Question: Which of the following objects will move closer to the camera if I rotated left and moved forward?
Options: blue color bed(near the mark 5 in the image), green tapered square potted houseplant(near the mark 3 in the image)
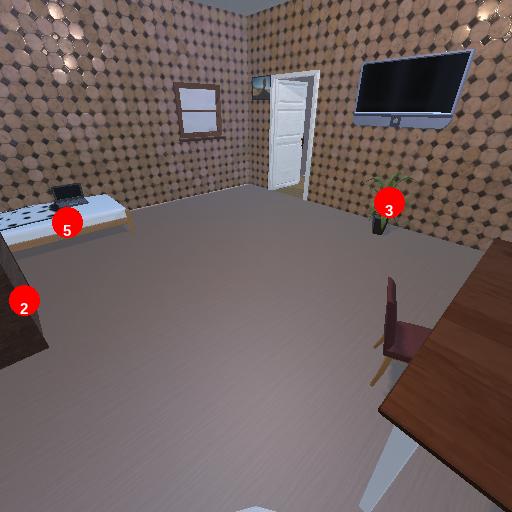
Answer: blue color bed(near the mark 5 in the image)